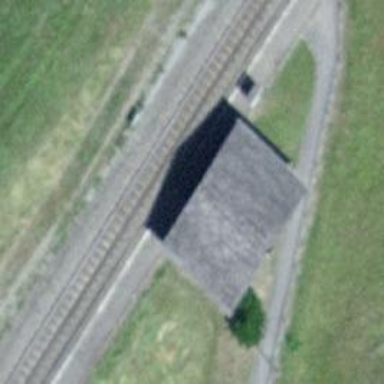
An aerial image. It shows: Railway station.